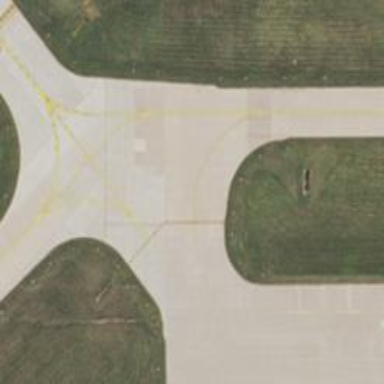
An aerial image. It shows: View of taxiway at the airport.